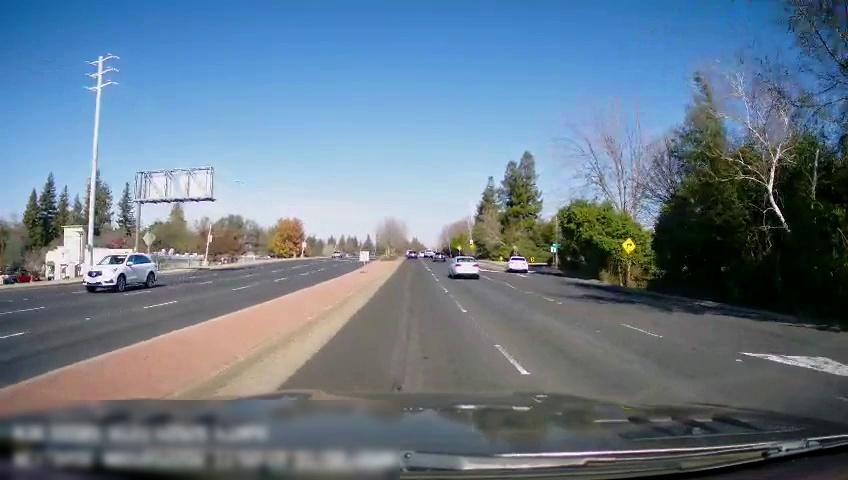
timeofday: Day
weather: Sunny
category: Drivable Space
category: Drivable Space
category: Vehicles | SUV
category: Vehicles | SUV
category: Vehicles | Car
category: Vehicles | Car
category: Vehicles | Truck
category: Lanes | Current Lane
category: Lanes | Alternate Lane
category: Lanes | Opposite Lane
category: Lanes | Opposite Lane
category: Lanes | Opposite Lane
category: Traffic | Signs